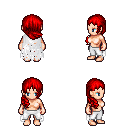
a pixel art fantasy rpg character, female body template, human, light skin, white tattered cape, white pants, red right-swept hairstyle, four views (front, back, left, right), 2x2 character sprite sheet, small pixel art, hard edges, no anti-aliasing